Field crop: maize
Growth stage: 2
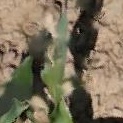
Species: maize